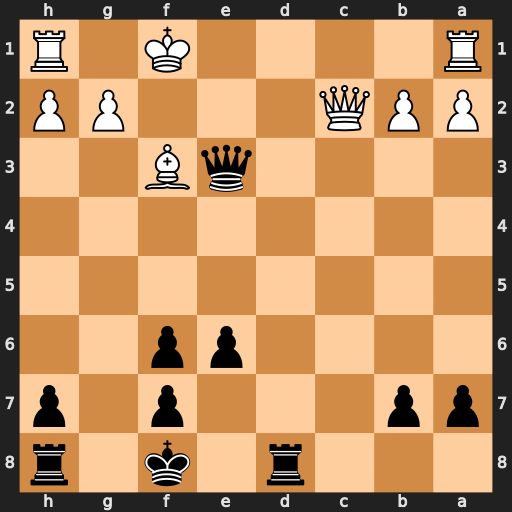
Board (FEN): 3r1k1r/pp3p1p/4pp2/8/8/4qB2/PPQ3PP/R4K1R
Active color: b
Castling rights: -
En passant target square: -
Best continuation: Rd2 Qxd2 Qxd2